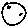
Label: moon